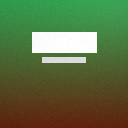
Screen state: on